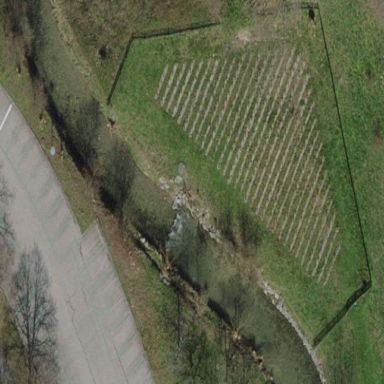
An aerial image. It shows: Vineyard growing grapes.